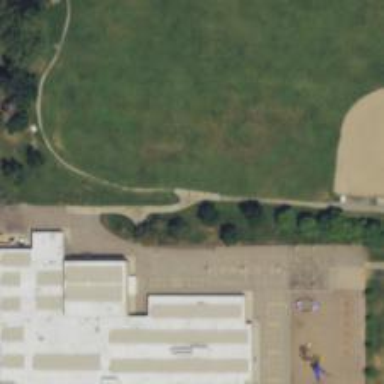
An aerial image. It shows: Path.